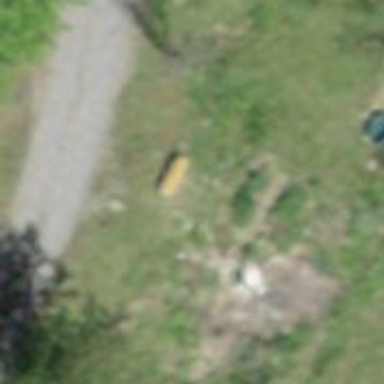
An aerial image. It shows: Bench for seating.